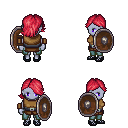
a pixel art fantasy rpg character, female body template, dark elf, purple skin, leather chest armor, teal pants, ruby red swoop hairstyle, leather bracers, ghillies, shield, four views (front, back, left, right), 2x2 character sprite sheet, small pixel art, hard edges, no anti-aliasing